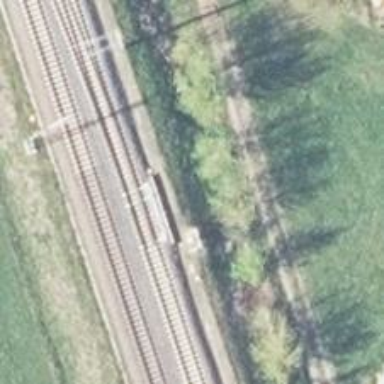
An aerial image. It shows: Railway switch with the turnout on the left side.